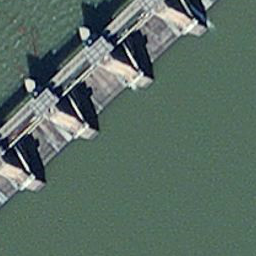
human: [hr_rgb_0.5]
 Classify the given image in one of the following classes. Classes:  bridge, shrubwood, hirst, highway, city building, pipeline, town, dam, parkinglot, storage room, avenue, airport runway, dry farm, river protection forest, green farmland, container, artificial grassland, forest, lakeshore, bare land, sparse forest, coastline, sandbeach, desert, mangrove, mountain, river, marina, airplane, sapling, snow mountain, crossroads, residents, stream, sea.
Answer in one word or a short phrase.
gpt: dam